Field crop: tomato
Growth stage: 2
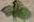
Species: solanum